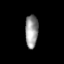
Tissue: lung
Cell type: Epithelial cells
Senescence score: 0.192
Nuclear area (px): 418
Mean DAPI intensity: 149.256